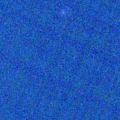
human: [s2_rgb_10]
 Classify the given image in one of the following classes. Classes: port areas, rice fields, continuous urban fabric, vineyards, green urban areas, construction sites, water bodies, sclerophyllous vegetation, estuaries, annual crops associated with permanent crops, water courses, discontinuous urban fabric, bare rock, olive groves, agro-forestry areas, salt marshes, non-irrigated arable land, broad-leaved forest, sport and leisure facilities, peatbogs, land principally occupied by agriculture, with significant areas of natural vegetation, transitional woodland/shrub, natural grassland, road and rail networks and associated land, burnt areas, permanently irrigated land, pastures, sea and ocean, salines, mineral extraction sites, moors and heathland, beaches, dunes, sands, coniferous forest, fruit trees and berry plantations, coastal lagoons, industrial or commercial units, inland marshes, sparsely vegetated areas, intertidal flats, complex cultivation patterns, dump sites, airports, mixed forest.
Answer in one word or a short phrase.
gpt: sea and ocean